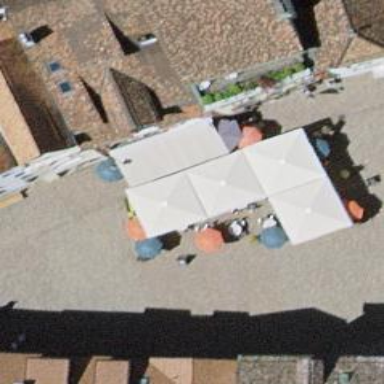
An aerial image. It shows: Cafe.